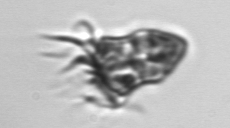
Label: Strombidium_inclinatum